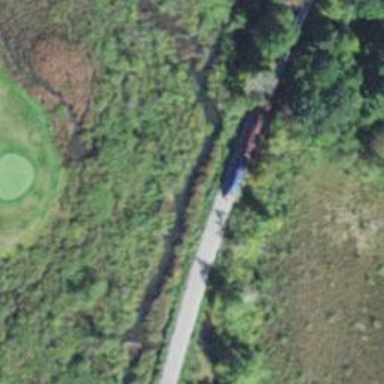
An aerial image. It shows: Railway track.